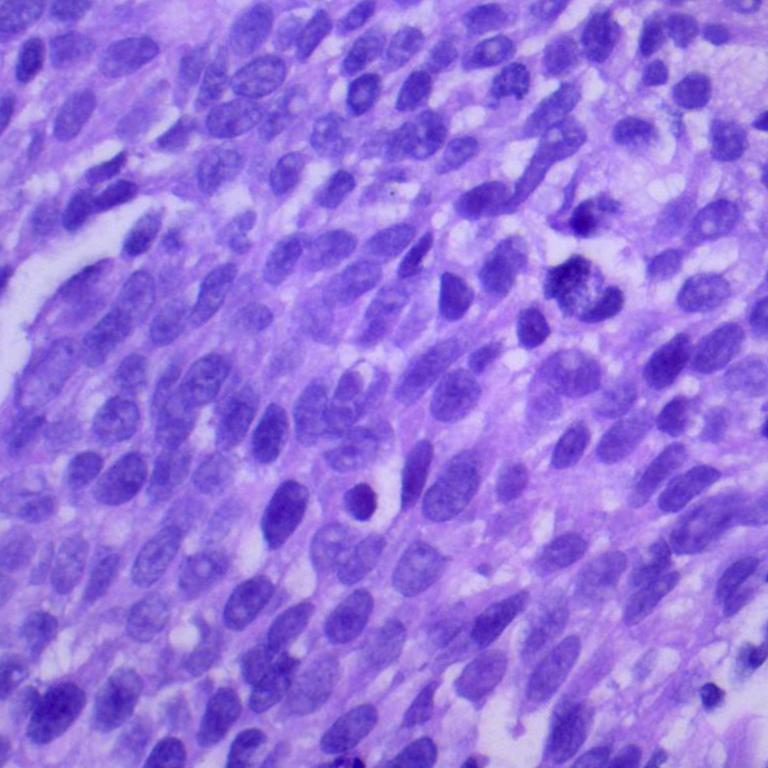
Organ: lung
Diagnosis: squamous carcinomas